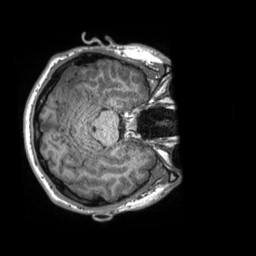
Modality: T1w
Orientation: axial
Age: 21
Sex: male
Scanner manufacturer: siemens
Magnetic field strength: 3 T
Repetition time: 2.3 s
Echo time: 0.00288 s